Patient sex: M
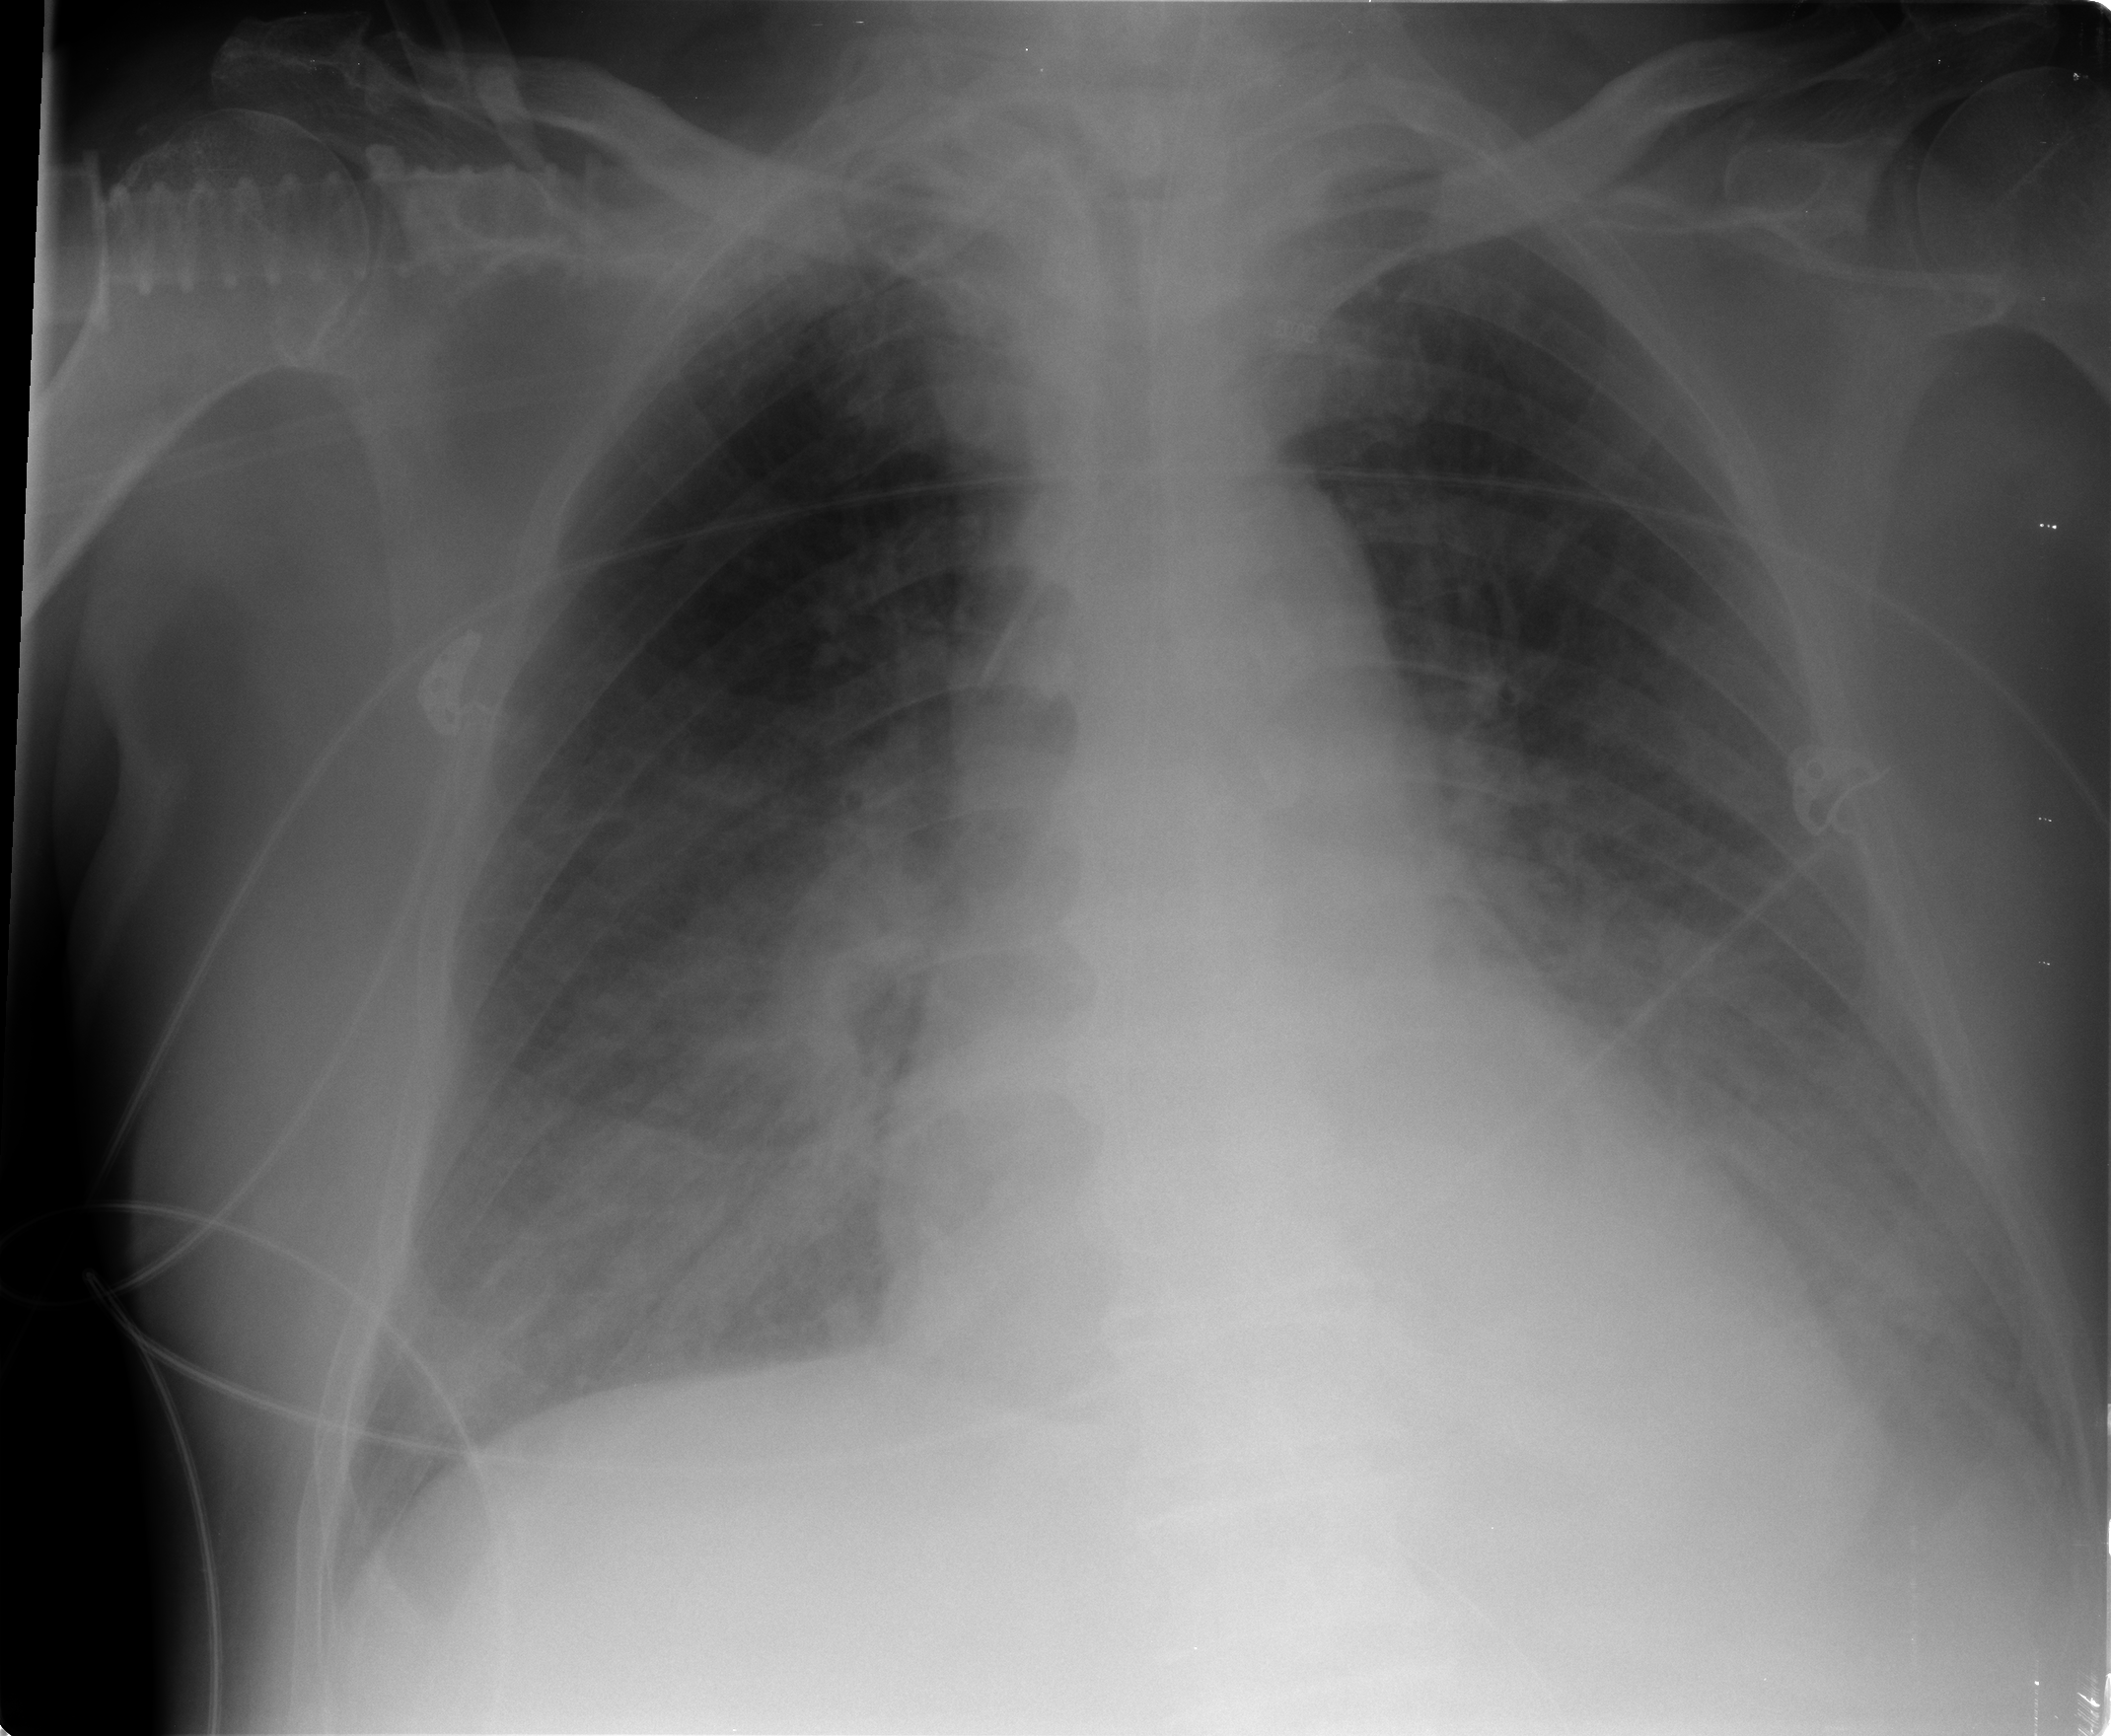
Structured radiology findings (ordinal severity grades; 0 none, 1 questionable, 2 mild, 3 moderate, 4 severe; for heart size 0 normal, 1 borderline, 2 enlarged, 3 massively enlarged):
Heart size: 2
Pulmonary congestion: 2
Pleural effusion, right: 1
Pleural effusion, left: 2
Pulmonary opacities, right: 0
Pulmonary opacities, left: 0
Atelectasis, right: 2
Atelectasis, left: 2